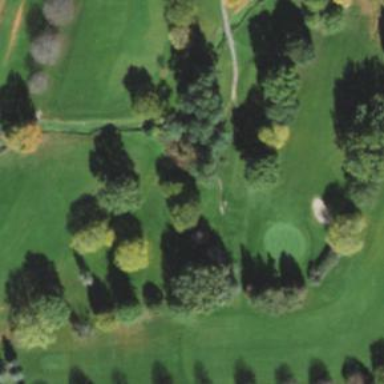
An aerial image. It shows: Water hazard in golf course. The hazard is natural water feature.